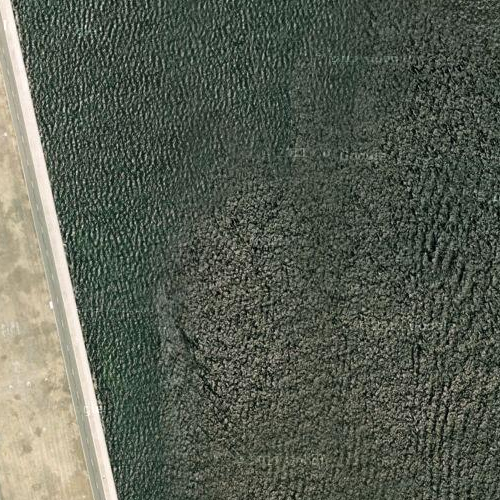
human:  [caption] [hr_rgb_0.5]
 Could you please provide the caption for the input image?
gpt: This is a part of ocean with deep green water and two small speedboats on the waters .

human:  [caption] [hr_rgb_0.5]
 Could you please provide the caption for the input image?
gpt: This is a part of deep green sparkling sea with two small speedboats on the waters .

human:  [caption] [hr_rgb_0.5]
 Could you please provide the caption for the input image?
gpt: A part of ocean with deep green waters and two small speedboats on the waters .

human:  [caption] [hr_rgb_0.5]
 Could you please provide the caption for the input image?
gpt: This is a part of deep green sparkling sea with two speedboats on the ocean .

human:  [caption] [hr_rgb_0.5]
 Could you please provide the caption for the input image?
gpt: This is a part of ocean with deep green water shining and two small speedboats on the waters .